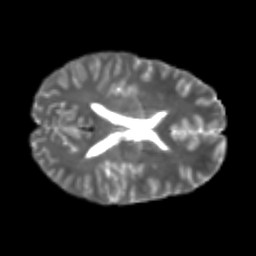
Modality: T2w
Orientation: axial
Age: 20
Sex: male
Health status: healthy
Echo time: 0.074 s